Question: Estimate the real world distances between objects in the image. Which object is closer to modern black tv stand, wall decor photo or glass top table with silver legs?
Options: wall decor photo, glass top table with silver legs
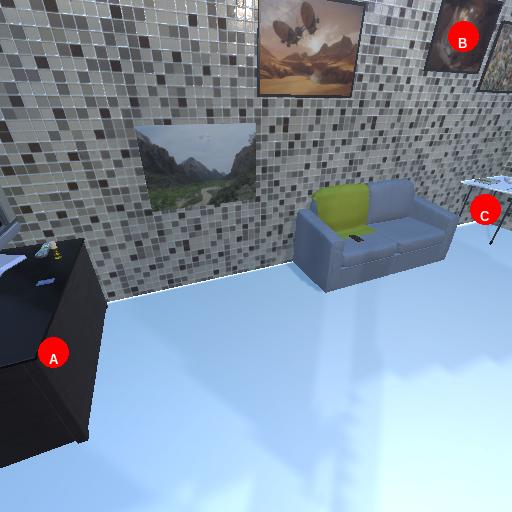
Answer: wall decor photo